高一 · 度量几何学
如图分别为直观图与水平放置的平面图形, 梯形 $A_{1} B_{1} C_{1} D_{1}$ 是平面图形 $A B C D$ 的直观图.若 $A_{1} D_{1} / / O^{\prime} y^{\prime}, A_{1} B_{1} / / C_{1} D_{1}, A_{1} B_{1}=\frac{2}{3} C_{1} D_{1}=2, A_{1} D_{1}=O^{\prime} D_{1}=1$. 如何求出水平放置的平面图形与直观图的面积?

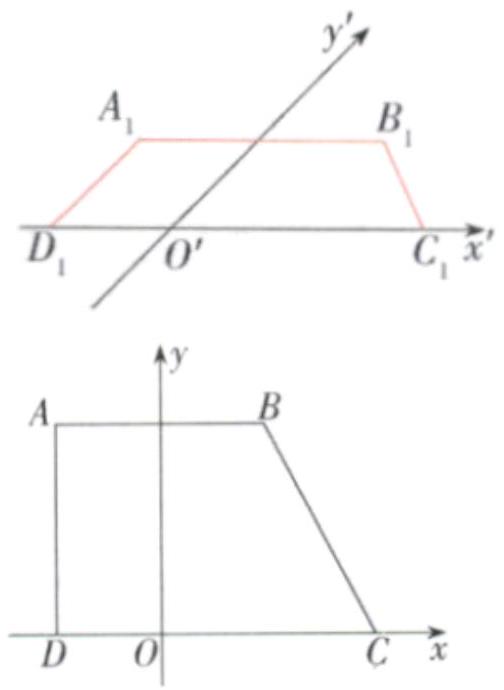
答案: 析, $\frac{5 \sqrt{2}}{4}$
解析: 【分析】

根据直观图与原图之间的边角关系求解即可.

【详解】

由作法可知, 原四边形 $A B C D$ 是直角梯形, 上、下底边长度分别为 $A B=2, C D=3$, 直角腰的长度 $A D=2$, 所以面积为 $S=\frac{2+3}{2} \times 2=5$.

直观图中梯形的高为 $\frac{\sqrt{2}}{2}$, 因此其面积为 $S^{\prime}=\frac{1}{2} \times(2+3) \times \frac{\sqrt{2}}{2}=\frac{5 \sqrt{2}}{4}$.

【点睛】

本题主要考查了斜二测画法前后的图像关系,属于基础题型.